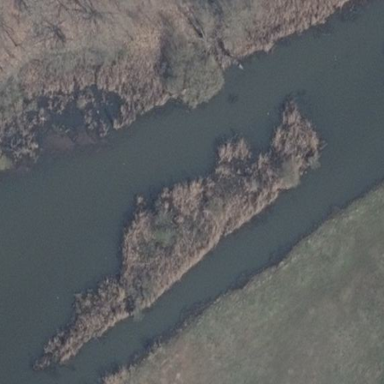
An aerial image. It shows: Wetland area characterized by wet meadow.